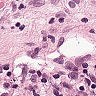
Metastatic tissue present: yes